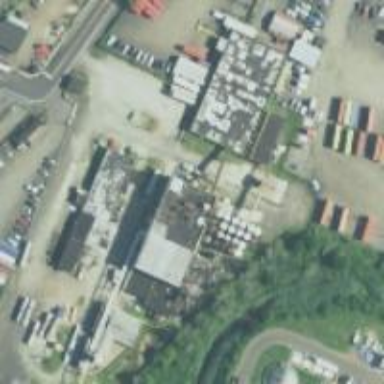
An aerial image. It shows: Industrial area with warehouses.